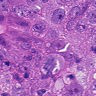
Metastatic tissue present: yes